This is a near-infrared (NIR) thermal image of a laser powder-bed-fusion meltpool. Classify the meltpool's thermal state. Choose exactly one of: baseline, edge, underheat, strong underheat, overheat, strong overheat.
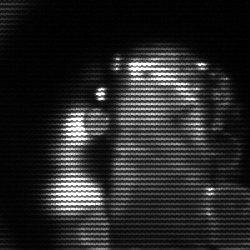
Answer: strong underheat